Interaction volume radius: 5 \u00c5
Interaction volume height: 15 \u00c5
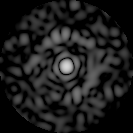
Disorder parameter: 0.8307